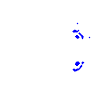
Particle: electron